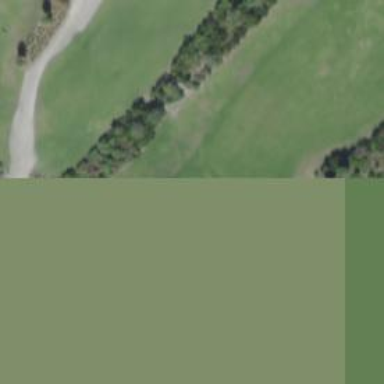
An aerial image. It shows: Golf fairway surrounded by grass.